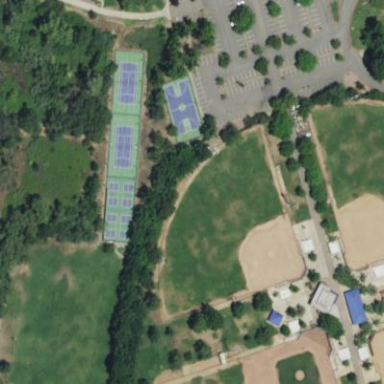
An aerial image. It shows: Softball pitch for leisure land activities.